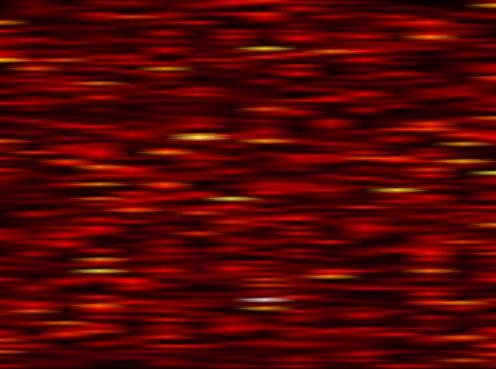
Label: FOFDM